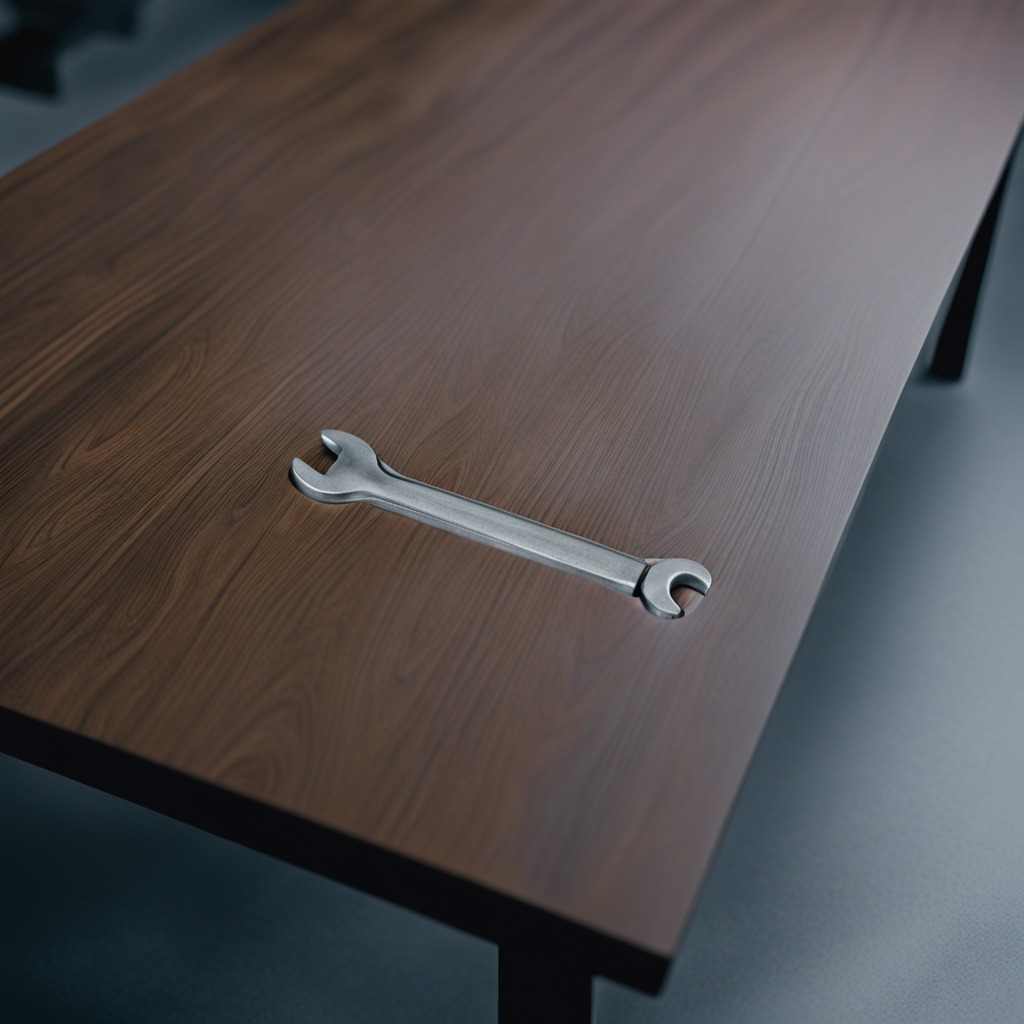
An old wrench is lying on a table in a small garage at twilight.